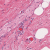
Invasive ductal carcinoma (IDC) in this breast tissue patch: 0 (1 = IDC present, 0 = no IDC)